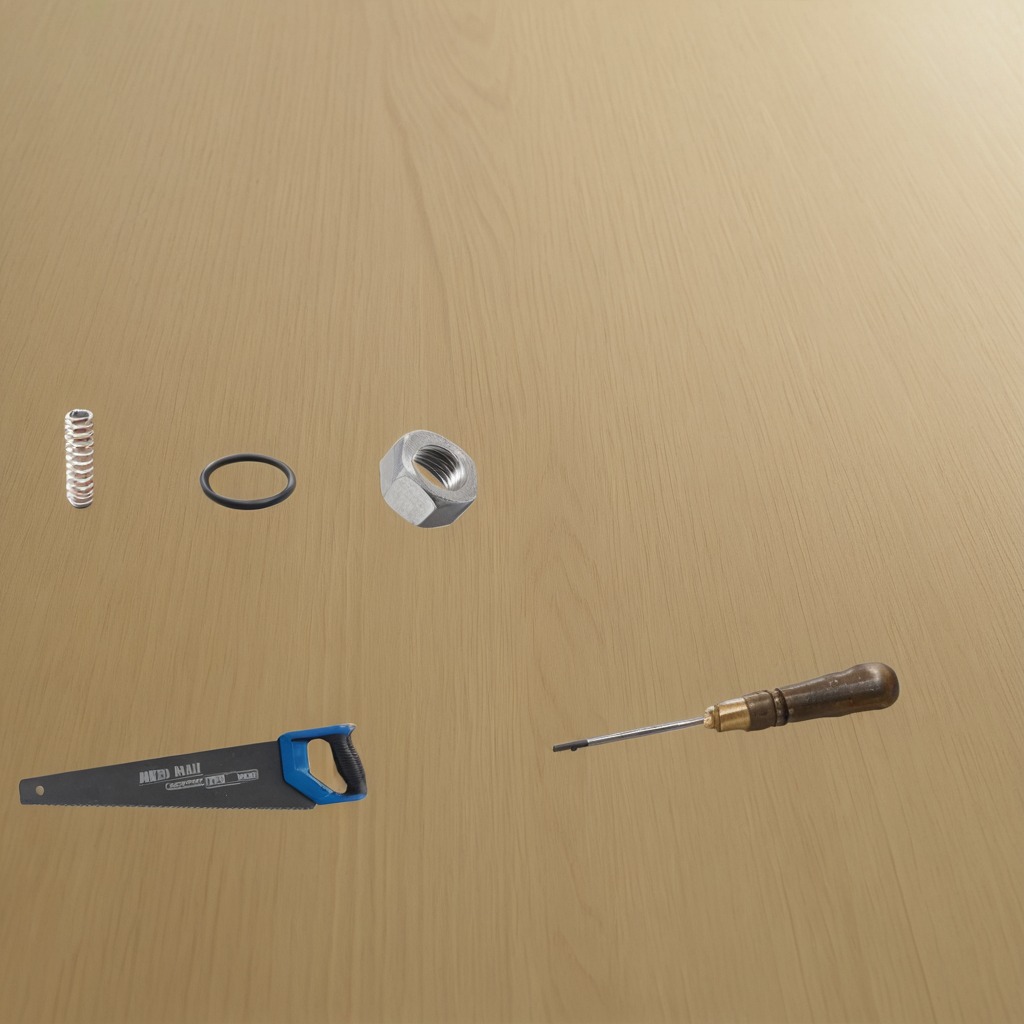
A rubber Oring, a coiled metal spring, a handheld metal saw, a screwdriver, and a metal nut are lying on the plywood surface.